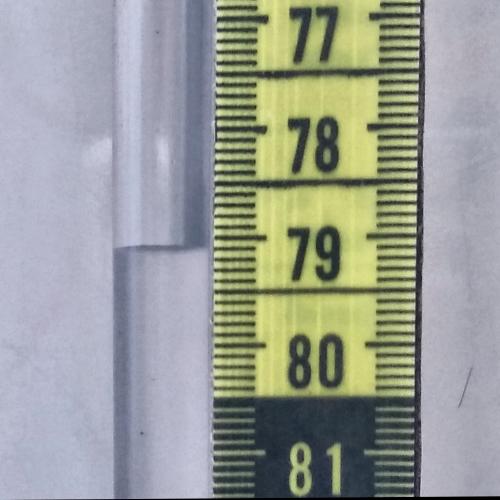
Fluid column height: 79.1 cm